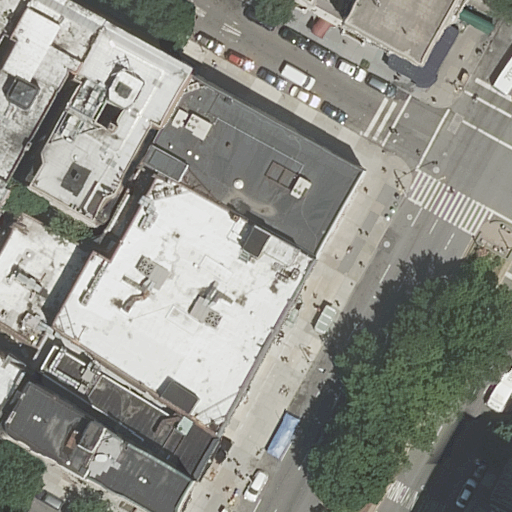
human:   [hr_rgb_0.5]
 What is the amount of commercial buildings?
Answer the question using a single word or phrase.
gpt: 0

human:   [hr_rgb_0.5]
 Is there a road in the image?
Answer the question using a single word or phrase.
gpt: yes

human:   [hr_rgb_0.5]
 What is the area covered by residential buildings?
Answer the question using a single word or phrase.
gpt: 4665m2

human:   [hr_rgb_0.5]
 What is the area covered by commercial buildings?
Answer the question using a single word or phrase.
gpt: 0m2

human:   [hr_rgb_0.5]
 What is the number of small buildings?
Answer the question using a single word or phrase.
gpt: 2

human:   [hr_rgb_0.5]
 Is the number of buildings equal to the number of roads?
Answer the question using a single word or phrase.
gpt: no

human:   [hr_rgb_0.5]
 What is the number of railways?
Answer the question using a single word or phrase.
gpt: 0

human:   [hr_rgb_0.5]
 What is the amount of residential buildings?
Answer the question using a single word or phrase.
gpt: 9

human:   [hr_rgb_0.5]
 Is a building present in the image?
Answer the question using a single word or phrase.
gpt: yes

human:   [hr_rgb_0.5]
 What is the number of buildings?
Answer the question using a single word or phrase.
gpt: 9

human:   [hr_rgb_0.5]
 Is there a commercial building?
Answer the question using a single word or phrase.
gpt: no

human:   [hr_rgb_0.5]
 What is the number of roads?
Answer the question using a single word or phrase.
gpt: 4

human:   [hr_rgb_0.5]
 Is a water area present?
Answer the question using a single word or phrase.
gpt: no

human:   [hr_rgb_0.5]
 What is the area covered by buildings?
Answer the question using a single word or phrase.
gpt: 4665m2

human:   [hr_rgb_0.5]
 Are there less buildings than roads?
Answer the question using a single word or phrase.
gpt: no

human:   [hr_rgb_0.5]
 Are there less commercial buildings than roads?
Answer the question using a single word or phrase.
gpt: yes

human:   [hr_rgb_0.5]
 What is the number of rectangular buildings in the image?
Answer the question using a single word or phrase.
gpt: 4

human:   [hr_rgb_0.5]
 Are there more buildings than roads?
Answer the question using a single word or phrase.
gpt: yes

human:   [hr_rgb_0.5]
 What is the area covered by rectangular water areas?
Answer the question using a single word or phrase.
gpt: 0m2

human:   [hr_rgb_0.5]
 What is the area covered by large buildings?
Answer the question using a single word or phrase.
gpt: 3298m2

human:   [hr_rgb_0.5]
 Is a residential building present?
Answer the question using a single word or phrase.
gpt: yes

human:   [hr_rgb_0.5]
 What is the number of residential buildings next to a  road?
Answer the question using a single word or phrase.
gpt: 9

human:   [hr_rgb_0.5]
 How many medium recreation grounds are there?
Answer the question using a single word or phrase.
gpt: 0

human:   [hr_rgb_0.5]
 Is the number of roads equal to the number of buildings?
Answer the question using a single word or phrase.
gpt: no

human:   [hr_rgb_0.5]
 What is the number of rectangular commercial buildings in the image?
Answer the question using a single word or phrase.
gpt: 0

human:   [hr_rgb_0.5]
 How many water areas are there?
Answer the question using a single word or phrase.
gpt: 0

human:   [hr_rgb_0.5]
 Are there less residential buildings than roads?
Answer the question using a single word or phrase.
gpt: no

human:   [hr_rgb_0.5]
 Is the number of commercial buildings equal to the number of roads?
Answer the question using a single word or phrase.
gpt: no

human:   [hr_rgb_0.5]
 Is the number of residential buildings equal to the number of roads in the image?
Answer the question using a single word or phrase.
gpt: no

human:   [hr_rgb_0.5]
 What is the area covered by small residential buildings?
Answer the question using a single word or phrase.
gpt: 66m2

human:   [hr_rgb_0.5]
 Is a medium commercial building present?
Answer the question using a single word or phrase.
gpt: no

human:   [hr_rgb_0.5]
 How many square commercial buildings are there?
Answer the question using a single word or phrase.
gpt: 0

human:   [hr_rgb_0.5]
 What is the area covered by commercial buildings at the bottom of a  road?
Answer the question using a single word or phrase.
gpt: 0m2

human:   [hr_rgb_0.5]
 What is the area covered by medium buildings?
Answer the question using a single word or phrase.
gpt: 1300m2

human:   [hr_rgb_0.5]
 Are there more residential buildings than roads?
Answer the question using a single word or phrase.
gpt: yes

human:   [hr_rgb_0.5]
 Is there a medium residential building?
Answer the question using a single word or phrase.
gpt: yes

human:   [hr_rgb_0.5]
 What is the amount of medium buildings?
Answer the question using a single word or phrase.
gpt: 4

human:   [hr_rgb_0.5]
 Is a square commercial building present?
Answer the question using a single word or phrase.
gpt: no

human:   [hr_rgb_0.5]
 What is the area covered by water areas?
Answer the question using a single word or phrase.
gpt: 0m2

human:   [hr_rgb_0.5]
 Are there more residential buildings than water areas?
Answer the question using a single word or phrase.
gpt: yes

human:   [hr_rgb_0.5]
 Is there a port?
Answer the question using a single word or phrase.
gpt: no

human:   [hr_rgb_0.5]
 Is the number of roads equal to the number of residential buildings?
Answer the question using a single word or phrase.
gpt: no

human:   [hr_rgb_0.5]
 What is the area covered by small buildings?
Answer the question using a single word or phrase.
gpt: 66m2

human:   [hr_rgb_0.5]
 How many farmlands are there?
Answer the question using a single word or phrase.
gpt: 0

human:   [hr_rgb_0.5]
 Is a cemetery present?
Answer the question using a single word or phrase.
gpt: no

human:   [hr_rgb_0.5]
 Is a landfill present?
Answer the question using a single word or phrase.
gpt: no

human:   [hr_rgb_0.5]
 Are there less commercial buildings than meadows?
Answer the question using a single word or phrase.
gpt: no

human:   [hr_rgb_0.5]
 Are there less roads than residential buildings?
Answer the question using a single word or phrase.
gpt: yes

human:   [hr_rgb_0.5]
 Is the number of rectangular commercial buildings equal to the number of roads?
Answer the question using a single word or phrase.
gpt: no

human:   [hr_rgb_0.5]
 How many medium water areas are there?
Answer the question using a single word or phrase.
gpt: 0

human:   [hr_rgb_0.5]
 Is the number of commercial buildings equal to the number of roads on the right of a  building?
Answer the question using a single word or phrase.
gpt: no

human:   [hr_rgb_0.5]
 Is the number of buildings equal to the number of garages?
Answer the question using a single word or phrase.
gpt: no

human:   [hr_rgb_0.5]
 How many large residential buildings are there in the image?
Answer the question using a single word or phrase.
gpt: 3

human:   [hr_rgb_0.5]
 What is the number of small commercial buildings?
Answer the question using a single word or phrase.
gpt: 0

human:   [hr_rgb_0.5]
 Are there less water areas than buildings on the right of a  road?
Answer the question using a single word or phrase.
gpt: yes

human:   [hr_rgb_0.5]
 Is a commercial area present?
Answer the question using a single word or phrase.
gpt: no

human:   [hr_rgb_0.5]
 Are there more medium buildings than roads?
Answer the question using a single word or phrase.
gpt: no

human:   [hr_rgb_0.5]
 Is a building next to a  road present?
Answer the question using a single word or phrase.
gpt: yes

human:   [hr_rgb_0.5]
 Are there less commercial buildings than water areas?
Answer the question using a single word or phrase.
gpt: no

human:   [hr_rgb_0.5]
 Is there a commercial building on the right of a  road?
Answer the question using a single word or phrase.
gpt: no

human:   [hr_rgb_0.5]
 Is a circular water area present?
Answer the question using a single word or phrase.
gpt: no

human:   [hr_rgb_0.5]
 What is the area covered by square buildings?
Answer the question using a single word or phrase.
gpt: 0m2

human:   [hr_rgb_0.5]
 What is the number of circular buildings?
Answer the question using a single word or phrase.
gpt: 0

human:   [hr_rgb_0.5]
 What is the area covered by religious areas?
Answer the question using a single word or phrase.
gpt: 0m2